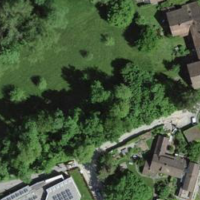
EUNIS habitat code: 25
Species observed at this site:
Cardamine pratensis